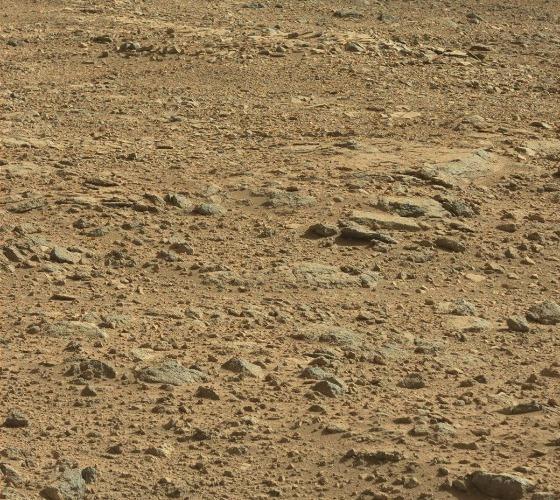
Terrain classes present: Bedrock, Gravel / Sand / Soil, Rock, Shadow